Question: I'm developing an ASP.NET MVC 5 web with C# and .NET Framework 4.5.1.
I have this 'form' in a 'cshtml' file:
'''
@model MyProduct.Web.API.Models.ConnectBatchProductViewModel
@{
Layout = null;
}
<!DOCTYPE html>
<html>
<head>
<meta name="viewport" content="width=device-width" />
<title>Create</title>
</head>
<body>
@if (@Model != null)
{
<h4>Producto: @Model.Product.ProductCode, Cantidad: @Model.ExternalCodesForThisProduct</h4>
using (Html.BeginForm("Save", "ConnectBatchProduct", FormMethod.Post))
{
@Html.HiddenFor(model => model.Product.Id, new { @id = "productId", @Name = "productId" });
<div>
<table id ="batchTable" class="order-list">
<thead>
<tr>
<td>Cantidad</td>
<td>Lote</td>
</tr>
</thead>
<tbody>
<tr>
<td>@Html.TextBox("ConnectBatchProductViewModel.BatchProducts[0].Quantity")</td>
<td>@Html.TextBox("ConnectBatchProductViewModel.BatchProducts[0].BatchName")</td>
<td><a class="deleteRow"></a></td>
</tr>
</tbody>
<tfoot>
<tr>
<td colspan="5" style="text-align: left;">
<input type="button" id="addrow" value="Add Row" />
</td>
</tr>
</tfoot>
</table>
</div>
<p><input type="submit" value="Seleccionar" /></p>
}
}
else
{
<div>Error.</div>
}
<script src="~/Scripts/jquery-2.1.3.min.js"></script>
<script src="~/js/createBatches.js"></script> <!-- Resource jQuery -->
</body>
</html>
'''
And this is the action method:
'''
[HttpPost]
public ActionResult Save(FormCollection form)
{
return null;
}
'''
And the two 'ViewModel':
'''
public class BatchProductViewModel
{
public int Quantity { get; set; }
public string BatchName { get; set; }
}
public class ConnectBatchProductViewModel
{
public Models.Products Product { get; set; }
public int ExternalCodesForThisProduct { get; set; }
public IEnumerable<BatchProductViewModel> BatchProducts { get; set; }
}
'''
But I get this in 'FormCollection form' var:

But I want to get an 'IEnumerable<BatchProductViewModel> model':
'''
public ActionResult Save(int productId, IEnumerable<BatchProductViewModel> model);
'''
If I use the above method signature both parameters are null.
I want an 'IEnumerable' because user is going to add more rows dynamically using jQuery.
This is 'jQuery' script:
'''
jQuery(document).ready(function ($) {
var counter = 0;
$("#addrow").on("click", function () {
counter = $('#batchTable tr').length - 2;
var newRow = $("<tr>");
var cols = "";
var quantity = 'ConnectBatchProductViewModel.BatchProducts[0].Quantity'.replace(/\[.{1}\]/, '[' + counter + ']');
var batchName = 'ConnectBatchProductViewModel.BatchProducts[0].BatchName'.replace(/\[.{1}\]/, '[' + counter + ']');
cols += '<td><input type="text" name="' + quantity + '"/></td>';
cols += '<td><input type="text" name="' + batchName + '"/></td>';
cols += '<td><input type="button" class="ibtnDel" value="Delete"></td>';
newRow.append(cols);
$("table.order-list").append(newRow);
counter++;
});
$("table.order-list").on("click", ".ibtnDel", function (event) {
$(this).closest("tr").remove();
counter -= 1
$('#addrow').attr('disabled', false).prop('value', "Add Row");
});
});
'''
Any idea?
I have checked this <URL> but I don't get my code working.
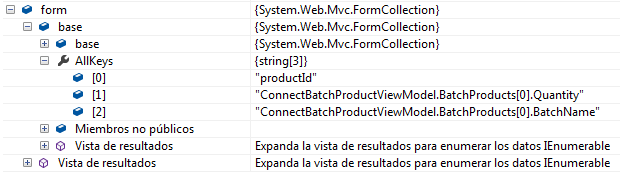
Answer: You need to generate the controls for the collection in a 'for' loop so they are correctly named with indexers (note that property 'BatchProducts' needs to be 'IList<BatchProductViewModel>'
'''
@using (Html.BeginForm("Save", "ConnectBatchProduct", FormMethod.Post))
{
....
<table>
....
@for(int i = 0; i < Model.BatchProducts.Count; i++)
{
<tr>
<td>@Html.TextBoxFor(m => m.BatchProducts[i].Quantity)</td>
<td>@Html.TextBoxFor(m => m.BatchProducts[i].BatchName)</td>
<td>
// add the following to allow for dynamically deleting items in the view
<input type="hidden" name="BatchProducts.Index" value="@i" />
<a class="deleteRow"></a>
</td>
</tr>
}
....
</table>
....
}
'''
Then the POST method needs to be
'''
public ActionResult Save(ConnectBatchProductViewModel model)
{
....
}
'''
Note: Further to your edit, if you want to dynamically add and remove 'BatchProductViewModel' items in he view, you will need to use the 'BeginCollectionItem' helper or a html template as discussed in <URL>
The template to dynamically add new items would be
'''
<div id="NewBatchProduct" style="display:none">
<tr>
<td><input type="text" name="BatchProducts[#].Quantity" value /></td>
<td><input type="text" name="BatchProducts[#].BatchName" value /></td>
<td>
<input type="hidden" name="BatchProducts.Index" value ="%"/>
<a class="deleteRow"></a>
</td>
</tr>
</div>
'''
Note the dummy indexers and the non-matching value for the hidden input prevents this template posting back.
Then the script to add a new 'BatchProducts' would be
'''
$("#addrow").click(function() {
var index = (new Date()).getTime(); // unique indexer
var clone = $('#NewBatchProduct').clone(); // clone the BatchProducts item
// Update the index of the clone
clone.html($(clone).html().replace(/\[#\]/g, '[' + index + ']'));
clone.html($(clone).html().replace(/"%"/g, '"' + index + '"'));
$("table.order-list").append(clone.html());
});
'''